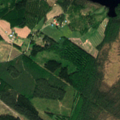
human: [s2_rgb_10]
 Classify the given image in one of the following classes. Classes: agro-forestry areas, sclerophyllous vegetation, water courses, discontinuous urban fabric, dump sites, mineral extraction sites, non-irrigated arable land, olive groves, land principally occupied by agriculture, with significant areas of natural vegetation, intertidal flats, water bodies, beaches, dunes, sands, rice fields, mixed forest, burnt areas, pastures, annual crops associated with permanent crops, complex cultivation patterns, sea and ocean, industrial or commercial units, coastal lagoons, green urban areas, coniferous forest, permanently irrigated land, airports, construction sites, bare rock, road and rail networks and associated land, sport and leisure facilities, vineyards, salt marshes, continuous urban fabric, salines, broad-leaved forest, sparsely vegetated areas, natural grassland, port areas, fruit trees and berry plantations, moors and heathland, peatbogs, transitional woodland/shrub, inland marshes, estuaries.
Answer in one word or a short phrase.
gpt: land principally occupied by agriculture, with significant areas of natural vegetation, coniferous forest, mixed forest, transitional woodland/shrub, water bodies